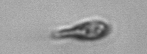
Label: Euglena